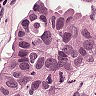
Metastatic tissue present: yes